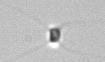
Label: Chaetoceros_tenuissimus